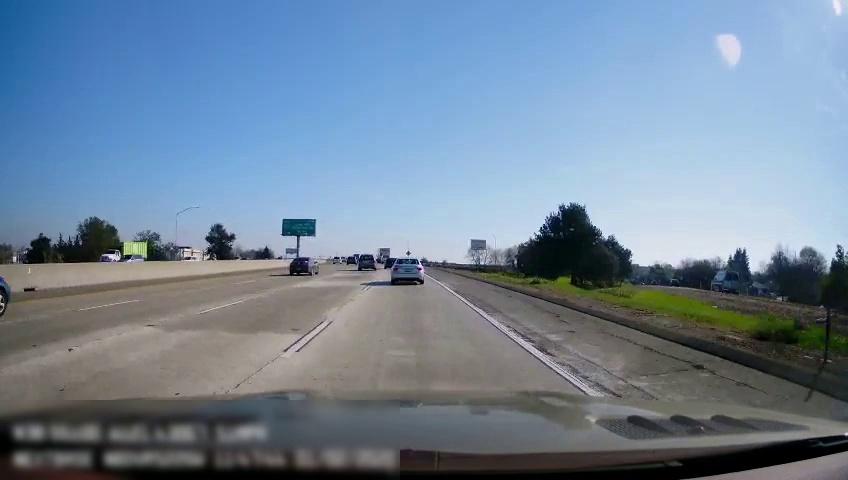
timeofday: Day
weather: Sunny
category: Drivable Space
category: Vehicles | Truck
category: Vehicles | SUV
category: Vehicles | Car
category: Vehicles | SUV
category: Vehicles | SUV
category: Vehicles | SUV
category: Vehicles | Car
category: Vehicles | Van
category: Vehicles | SUV
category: Vehicles | SUV
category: Vehicles | Truck
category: Lanes | Alternate Lane
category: Lanes | Alternate Lane
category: Lanes | Alternate Lane
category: Lanes | Alternate Lane
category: Lanes | Current Lane
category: Traffic | Signs